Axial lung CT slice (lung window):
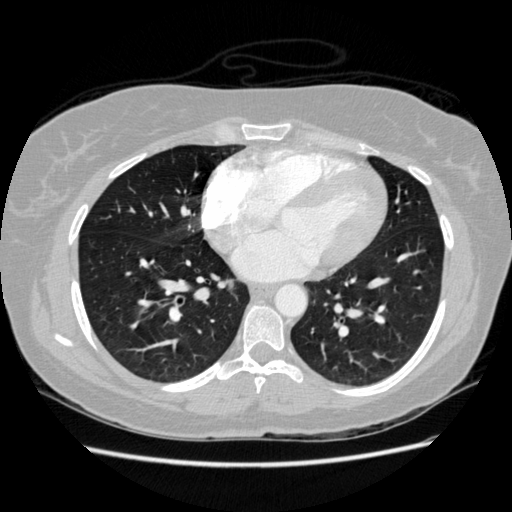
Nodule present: no